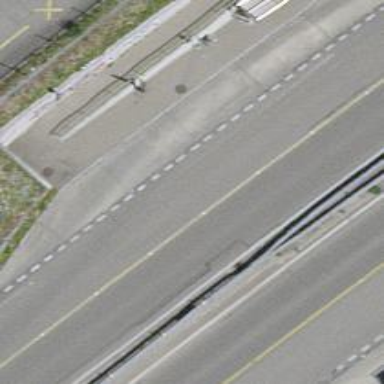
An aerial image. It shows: Bus stop with stop position for public transport.